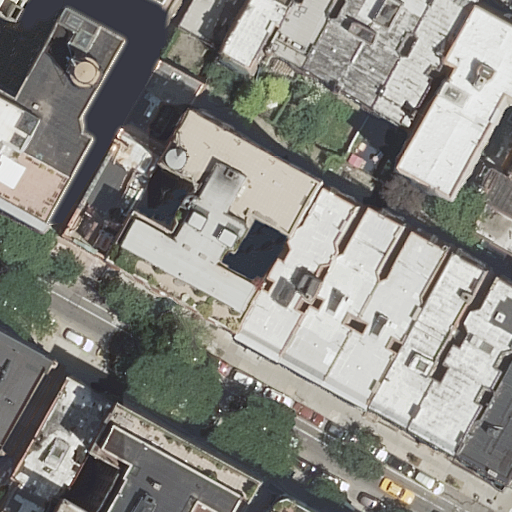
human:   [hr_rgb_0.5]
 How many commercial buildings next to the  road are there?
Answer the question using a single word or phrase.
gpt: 0

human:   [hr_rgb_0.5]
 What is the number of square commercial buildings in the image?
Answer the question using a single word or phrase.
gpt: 0

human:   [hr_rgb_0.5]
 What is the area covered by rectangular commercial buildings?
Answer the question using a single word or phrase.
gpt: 0m2

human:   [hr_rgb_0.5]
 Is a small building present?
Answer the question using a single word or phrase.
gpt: yes

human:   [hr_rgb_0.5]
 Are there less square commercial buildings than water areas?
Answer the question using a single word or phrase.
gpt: no

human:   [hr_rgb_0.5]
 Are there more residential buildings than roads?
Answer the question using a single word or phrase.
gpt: yes

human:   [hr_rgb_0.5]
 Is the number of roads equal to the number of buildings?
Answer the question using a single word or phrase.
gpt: no

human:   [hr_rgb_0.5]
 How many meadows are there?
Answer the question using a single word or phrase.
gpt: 0

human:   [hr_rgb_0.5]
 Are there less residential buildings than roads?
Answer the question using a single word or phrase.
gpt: no

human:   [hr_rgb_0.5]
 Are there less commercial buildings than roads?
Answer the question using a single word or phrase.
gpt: yes

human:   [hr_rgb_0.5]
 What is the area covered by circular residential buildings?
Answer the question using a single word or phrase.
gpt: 0m2

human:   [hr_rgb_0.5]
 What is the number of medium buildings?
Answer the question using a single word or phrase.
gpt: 14

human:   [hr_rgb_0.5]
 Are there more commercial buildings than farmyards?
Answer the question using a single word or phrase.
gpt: no

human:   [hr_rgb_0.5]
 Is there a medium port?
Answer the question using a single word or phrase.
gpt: no

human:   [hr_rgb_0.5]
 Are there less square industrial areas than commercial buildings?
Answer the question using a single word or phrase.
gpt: no

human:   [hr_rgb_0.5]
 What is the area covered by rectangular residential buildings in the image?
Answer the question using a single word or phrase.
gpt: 2030m2

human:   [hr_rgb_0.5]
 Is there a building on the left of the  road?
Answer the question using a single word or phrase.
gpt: yes

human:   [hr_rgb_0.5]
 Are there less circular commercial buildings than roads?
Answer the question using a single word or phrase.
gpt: yes

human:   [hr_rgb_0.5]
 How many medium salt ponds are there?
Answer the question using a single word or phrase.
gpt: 0

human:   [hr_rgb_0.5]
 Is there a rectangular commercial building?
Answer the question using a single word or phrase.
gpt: no

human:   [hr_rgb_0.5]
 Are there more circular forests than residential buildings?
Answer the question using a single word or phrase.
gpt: no

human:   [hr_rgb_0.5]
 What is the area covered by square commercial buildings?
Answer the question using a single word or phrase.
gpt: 0m2

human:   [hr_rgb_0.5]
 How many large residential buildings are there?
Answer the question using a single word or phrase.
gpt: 3

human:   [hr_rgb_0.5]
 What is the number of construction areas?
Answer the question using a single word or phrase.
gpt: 0

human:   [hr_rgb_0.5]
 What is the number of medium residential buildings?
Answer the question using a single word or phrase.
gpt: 14

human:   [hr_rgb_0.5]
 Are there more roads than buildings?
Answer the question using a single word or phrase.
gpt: no

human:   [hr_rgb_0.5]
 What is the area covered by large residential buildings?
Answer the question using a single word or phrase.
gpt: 2175m2

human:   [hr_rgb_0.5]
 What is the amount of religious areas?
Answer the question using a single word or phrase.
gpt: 0

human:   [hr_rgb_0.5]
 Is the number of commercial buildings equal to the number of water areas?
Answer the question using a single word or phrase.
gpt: yes

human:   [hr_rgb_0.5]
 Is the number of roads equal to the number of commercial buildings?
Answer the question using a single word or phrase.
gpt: no

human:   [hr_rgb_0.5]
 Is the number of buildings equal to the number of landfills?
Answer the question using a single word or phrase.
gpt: no

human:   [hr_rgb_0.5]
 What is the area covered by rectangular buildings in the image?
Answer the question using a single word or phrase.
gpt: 2030m2

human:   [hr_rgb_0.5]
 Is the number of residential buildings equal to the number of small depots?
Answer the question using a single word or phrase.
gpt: no

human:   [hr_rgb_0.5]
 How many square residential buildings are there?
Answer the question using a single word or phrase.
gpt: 0

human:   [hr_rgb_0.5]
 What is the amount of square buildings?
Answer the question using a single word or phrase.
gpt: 0

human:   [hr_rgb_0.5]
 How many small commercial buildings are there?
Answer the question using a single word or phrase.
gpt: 0